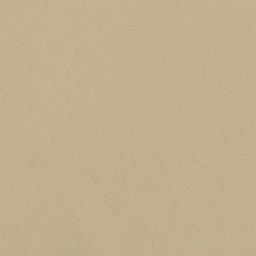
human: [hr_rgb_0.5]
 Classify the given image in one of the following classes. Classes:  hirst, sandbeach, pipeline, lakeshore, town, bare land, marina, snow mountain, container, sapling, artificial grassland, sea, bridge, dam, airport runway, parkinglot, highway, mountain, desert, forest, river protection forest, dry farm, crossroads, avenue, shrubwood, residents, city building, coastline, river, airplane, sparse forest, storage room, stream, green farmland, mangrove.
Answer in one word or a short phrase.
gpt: desert